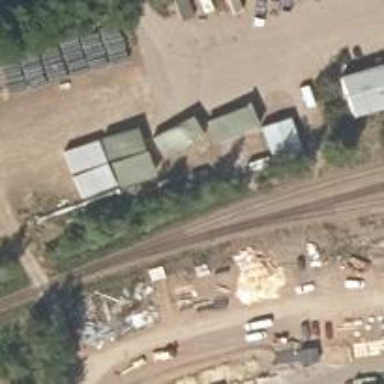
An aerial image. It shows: Railway spur service.